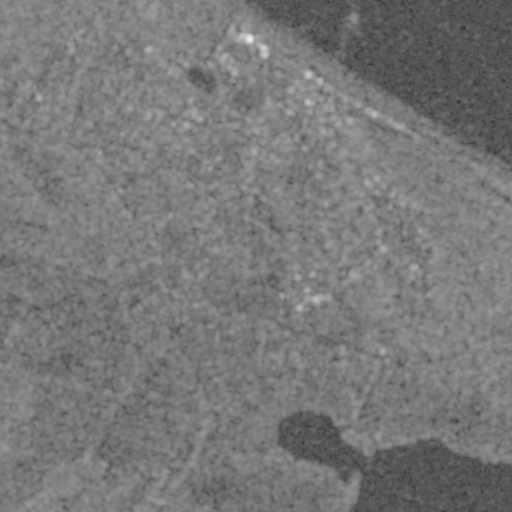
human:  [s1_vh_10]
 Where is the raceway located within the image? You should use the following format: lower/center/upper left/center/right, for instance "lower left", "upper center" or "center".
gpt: The raceway is located in the upper center of the image.
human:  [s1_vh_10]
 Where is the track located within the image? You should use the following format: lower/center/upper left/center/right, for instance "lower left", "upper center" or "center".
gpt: The track is located in the upper center of the image.
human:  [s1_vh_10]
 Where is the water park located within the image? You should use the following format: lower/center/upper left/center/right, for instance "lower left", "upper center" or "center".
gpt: The water park is located in the upper center of the image.
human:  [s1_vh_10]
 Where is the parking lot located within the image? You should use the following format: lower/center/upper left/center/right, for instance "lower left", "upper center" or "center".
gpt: There is no parking lot in the image.

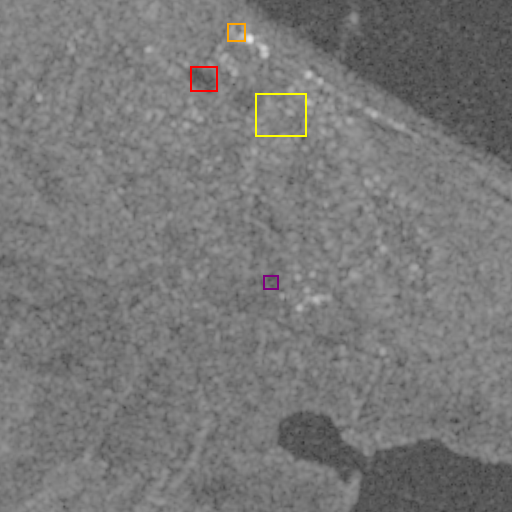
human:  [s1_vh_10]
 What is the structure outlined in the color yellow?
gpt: The structure outlined in yellow is a park.
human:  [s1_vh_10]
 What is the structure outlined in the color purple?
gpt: The structure outlined in purple is a parking lot.
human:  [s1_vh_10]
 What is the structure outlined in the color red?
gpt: The structure outlined in red is a track.
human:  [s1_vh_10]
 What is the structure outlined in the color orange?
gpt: The structure outlined in orange is a water park.
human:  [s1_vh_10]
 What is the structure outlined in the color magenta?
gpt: There is no magenta outline.